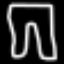
Label: pants